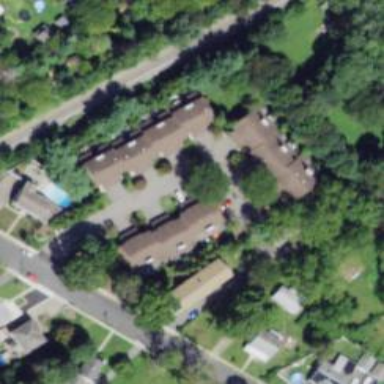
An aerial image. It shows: Condominium in residential area.